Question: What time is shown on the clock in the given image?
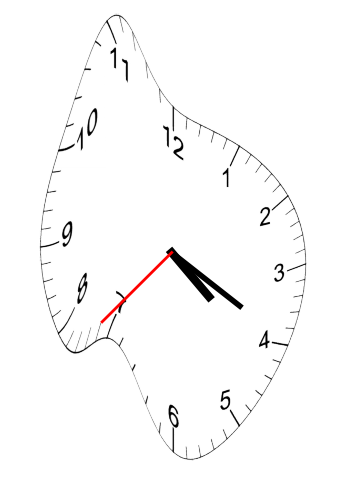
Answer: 04:19:37